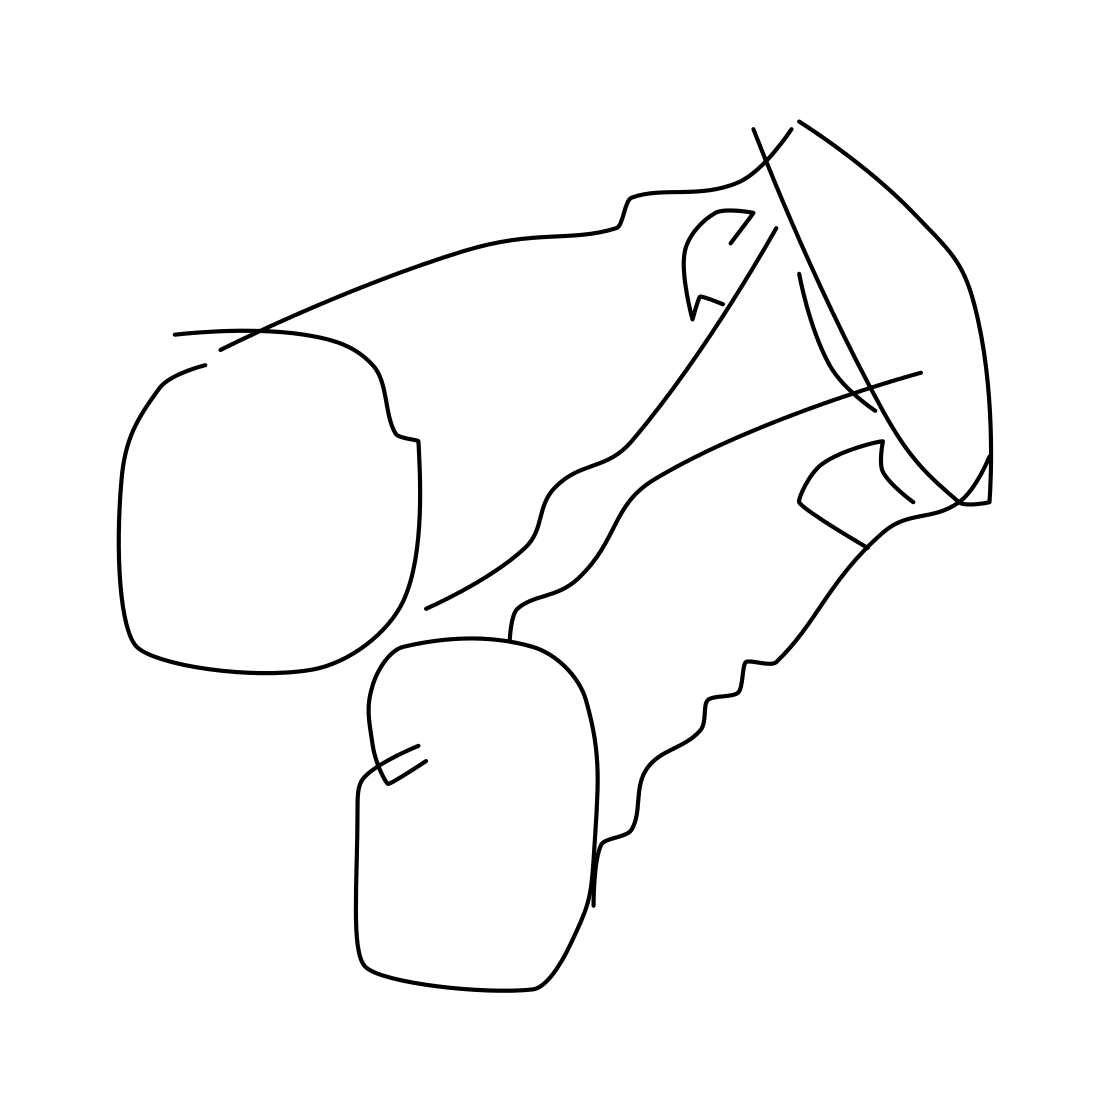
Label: binoculars